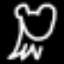
Label: frog